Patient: sex M, age 42
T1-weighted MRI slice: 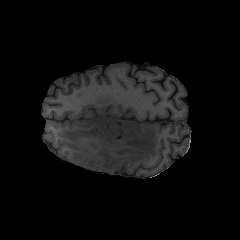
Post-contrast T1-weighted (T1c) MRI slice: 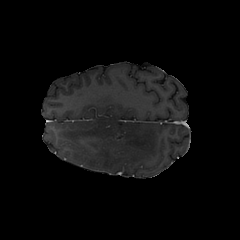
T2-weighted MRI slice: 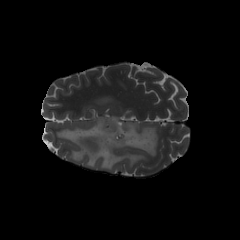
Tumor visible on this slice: yes
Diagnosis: Astrocytoma, IDH-mutant
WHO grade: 3